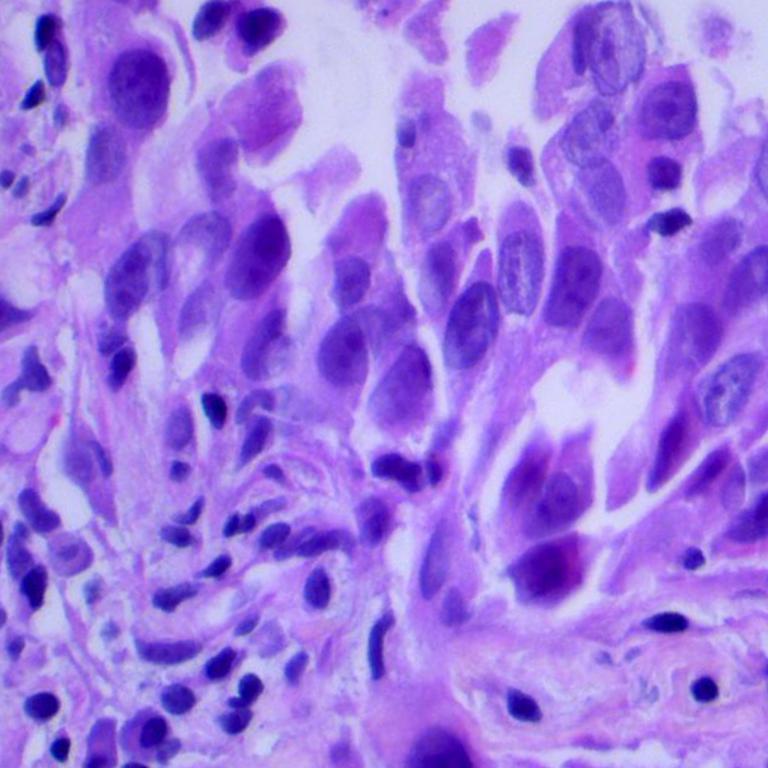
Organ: lung
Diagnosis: adenocarcinomas